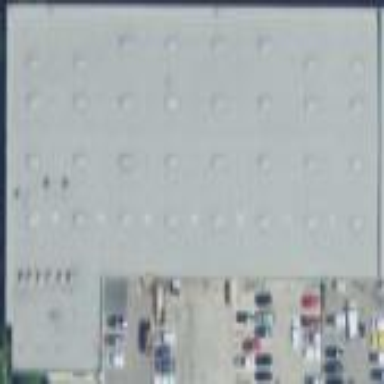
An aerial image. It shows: Warehouse.